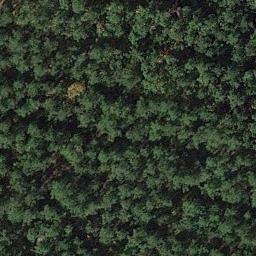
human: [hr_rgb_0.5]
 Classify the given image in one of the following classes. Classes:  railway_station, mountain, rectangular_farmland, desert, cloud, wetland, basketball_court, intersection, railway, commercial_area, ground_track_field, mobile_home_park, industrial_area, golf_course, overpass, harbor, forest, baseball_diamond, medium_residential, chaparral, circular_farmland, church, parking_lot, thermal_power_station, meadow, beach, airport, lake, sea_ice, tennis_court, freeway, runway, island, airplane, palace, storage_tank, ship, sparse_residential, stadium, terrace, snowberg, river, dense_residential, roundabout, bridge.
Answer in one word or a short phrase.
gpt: forest